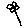
Label: flower